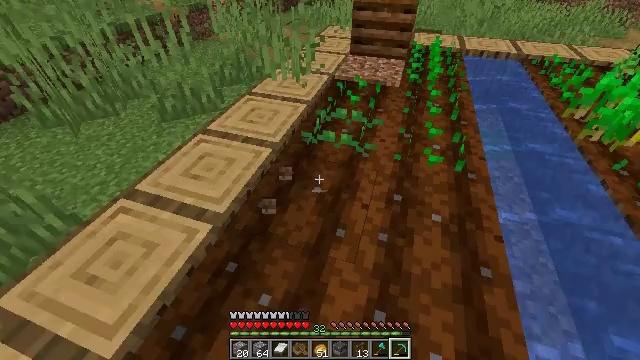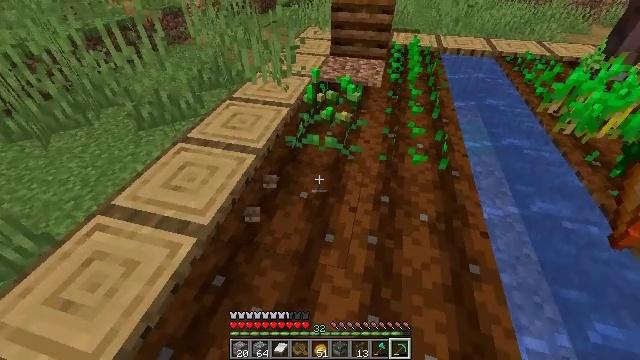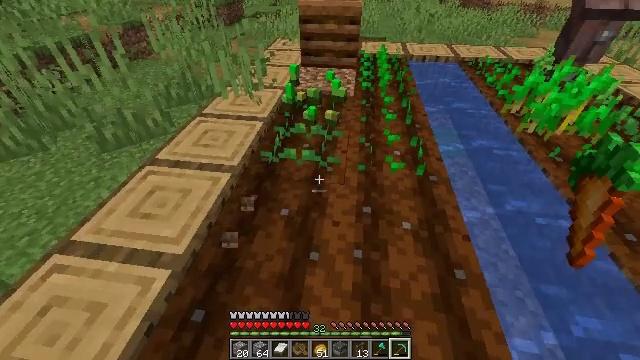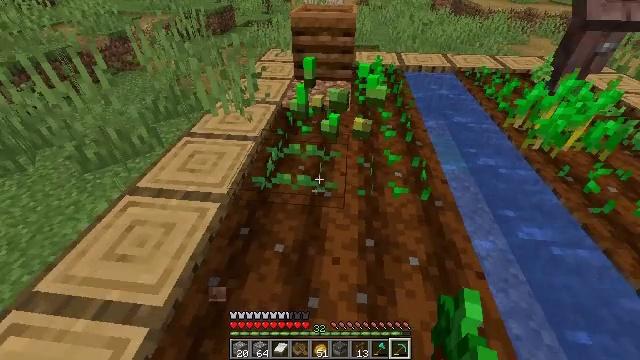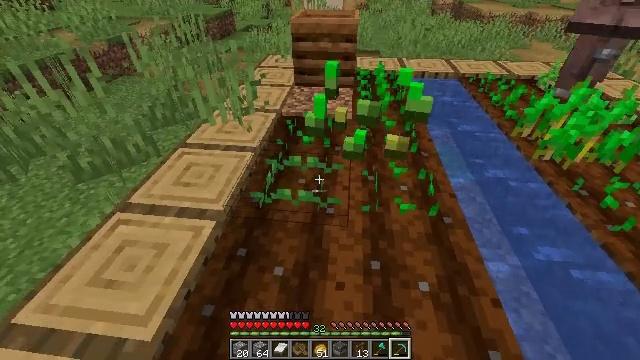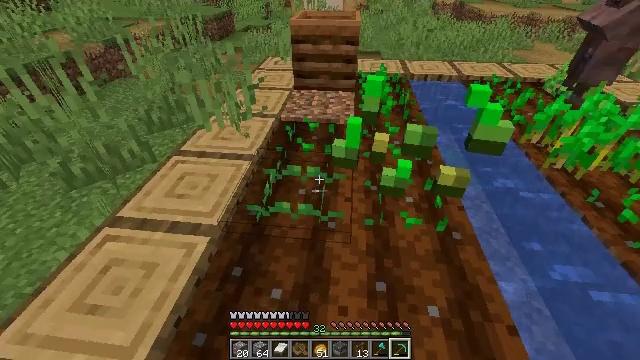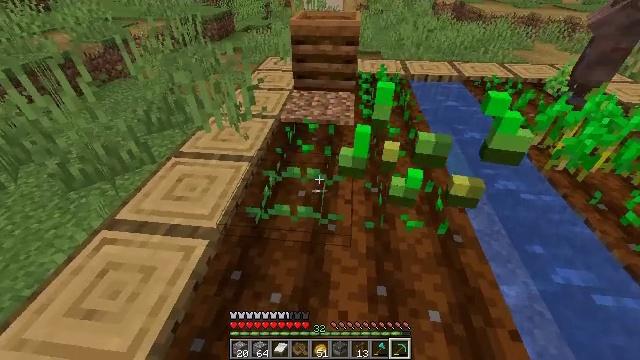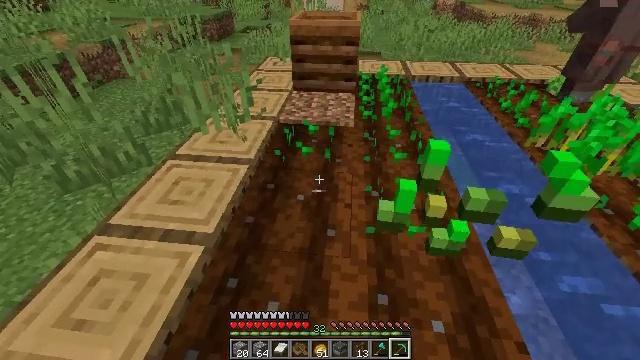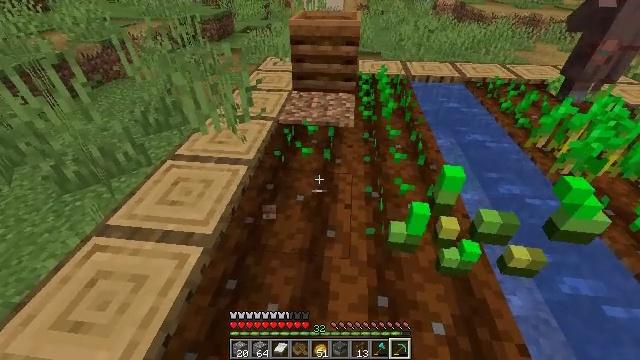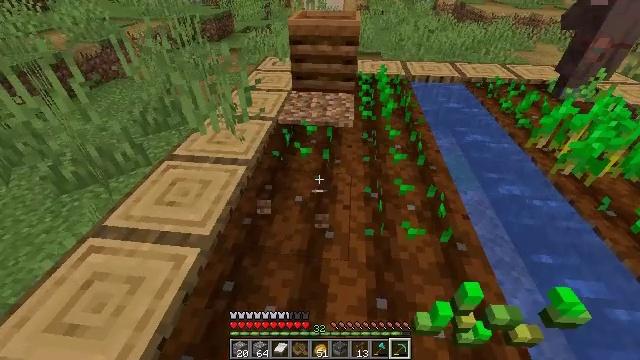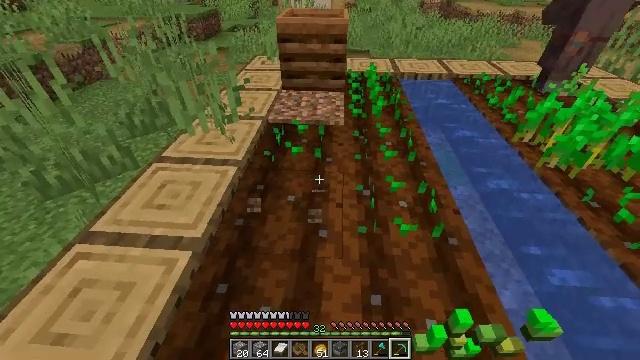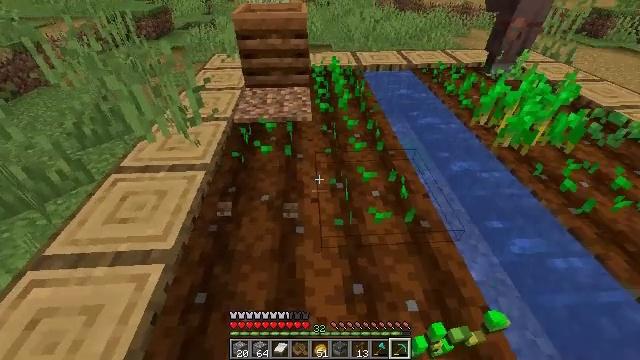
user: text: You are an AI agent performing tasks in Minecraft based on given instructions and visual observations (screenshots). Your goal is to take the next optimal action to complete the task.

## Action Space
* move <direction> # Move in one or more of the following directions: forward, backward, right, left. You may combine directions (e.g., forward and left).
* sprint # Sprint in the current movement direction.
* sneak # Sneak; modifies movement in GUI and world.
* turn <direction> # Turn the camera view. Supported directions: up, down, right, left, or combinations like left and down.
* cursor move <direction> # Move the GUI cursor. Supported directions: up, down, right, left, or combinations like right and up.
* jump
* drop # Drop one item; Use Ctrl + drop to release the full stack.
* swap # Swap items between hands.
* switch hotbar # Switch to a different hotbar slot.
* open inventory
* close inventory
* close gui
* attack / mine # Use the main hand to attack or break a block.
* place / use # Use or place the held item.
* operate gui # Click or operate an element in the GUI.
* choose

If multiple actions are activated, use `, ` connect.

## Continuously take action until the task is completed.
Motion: motion action
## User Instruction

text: Collect carrots by breaking the crop.
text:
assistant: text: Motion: move forward, turn right
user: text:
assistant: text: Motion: move forward, turn right and up
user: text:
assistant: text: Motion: move forward, turn right and up
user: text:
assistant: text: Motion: move forward
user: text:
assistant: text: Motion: no_op
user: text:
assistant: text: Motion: no_op
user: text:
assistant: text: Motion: attack / mine
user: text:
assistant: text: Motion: attack / mine
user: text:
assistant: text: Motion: attack / mine
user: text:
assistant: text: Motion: turn right
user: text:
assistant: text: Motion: turn right
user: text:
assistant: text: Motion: no_op